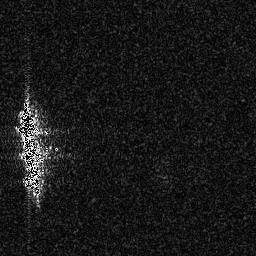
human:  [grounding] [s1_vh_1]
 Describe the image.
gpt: In the satellite image, there is  <ref>1 large ship </ref> <box>[[5, 41, 17, 75, 0]]</box> located at left.